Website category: sports
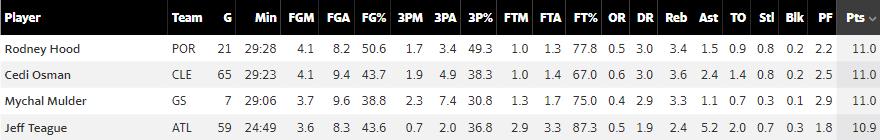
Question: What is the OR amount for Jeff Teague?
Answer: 0.5

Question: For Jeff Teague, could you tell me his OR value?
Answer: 0.5

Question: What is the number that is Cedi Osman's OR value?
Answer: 0.6

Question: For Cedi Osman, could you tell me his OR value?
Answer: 0.6

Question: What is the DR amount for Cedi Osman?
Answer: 3.0

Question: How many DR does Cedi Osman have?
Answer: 3.0

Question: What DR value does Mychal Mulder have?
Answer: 2.9

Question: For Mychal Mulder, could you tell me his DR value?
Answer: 2.9

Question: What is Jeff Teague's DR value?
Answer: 1.9

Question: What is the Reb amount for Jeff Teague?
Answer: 2.4

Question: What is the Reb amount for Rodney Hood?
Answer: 3.4

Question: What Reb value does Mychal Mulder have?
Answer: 3.3

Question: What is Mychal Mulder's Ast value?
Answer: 1.1

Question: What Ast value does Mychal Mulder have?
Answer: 1.1

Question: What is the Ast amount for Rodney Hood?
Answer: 1.5

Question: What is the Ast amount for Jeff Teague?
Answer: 5.2

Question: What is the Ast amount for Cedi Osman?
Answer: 2.4

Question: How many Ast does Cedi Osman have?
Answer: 2.4

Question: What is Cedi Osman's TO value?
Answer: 1.4

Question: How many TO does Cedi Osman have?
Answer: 1.4

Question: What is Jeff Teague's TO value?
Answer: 2.0

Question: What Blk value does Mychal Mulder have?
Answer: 0.1

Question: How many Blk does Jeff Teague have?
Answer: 0.3

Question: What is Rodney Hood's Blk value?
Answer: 0.2

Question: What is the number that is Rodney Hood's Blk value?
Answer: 0.2

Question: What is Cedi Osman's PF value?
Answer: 2.5

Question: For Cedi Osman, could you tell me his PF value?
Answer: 2.5

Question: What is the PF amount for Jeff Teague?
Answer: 1.8

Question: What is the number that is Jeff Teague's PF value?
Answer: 1.8

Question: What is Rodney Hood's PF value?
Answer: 2.2

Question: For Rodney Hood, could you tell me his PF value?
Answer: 2.2

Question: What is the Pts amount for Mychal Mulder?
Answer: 11.0

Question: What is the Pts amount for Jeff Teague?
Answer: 10.9

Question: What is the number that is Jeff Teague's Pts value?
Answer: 10.9

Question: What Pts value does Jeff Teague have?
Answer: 10.9